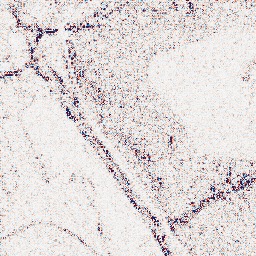
Category: wavelet
Decomposition family: wavelet_dwt
Decomposition parameters: wavelet: db4
level: 1
Upsampling method: sinc_blackman
Upsampling parameters: scale: 2
kernel_size: 16
Upsampling scale: 2